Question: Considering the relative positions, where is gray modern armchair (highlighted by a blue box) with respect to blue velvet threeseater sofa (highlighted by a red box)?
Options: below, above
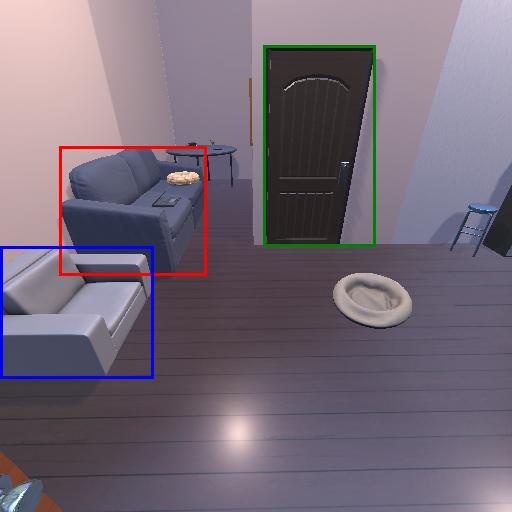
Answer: below